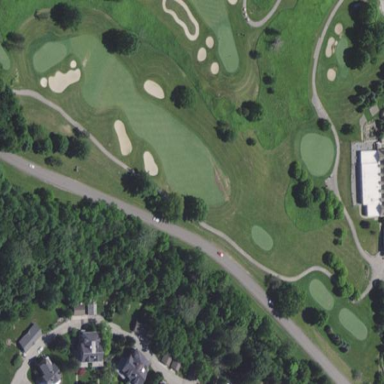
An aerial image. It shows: Rough grassy area used for golf.